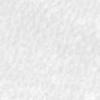
Label: no_change